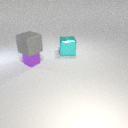
large gray rubber cube above small purple metal cube